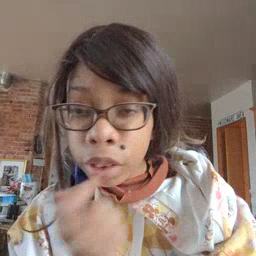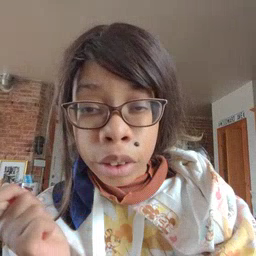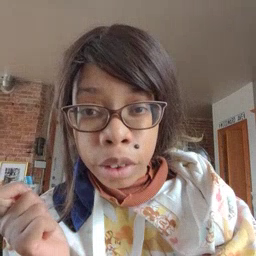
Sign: eye